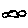
Label: cloud